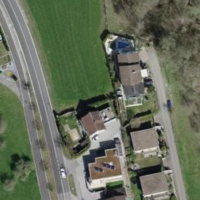
EUNIS habitat code: 54
Species observed at this site:
Antirrhinum majus